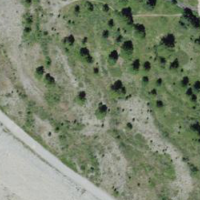
EUNIS habitat code: 26
Species observed at this site:
Saxifraga paniculata
Pyrgus serratulae
Euphorbia cyparissias
Sempervivum montanum